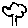
Label: tree